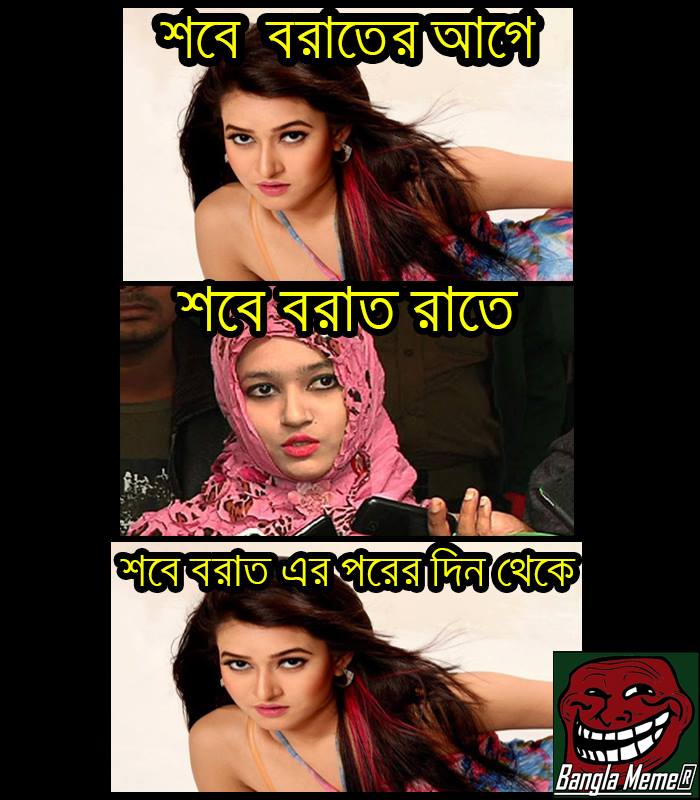
Text: শবে বরাতের আগে    শবে বরাতের রাতে     শবে বরাত এর পরের দিন থেকে
Label: Hate
Hate category: Personal Offence
Targeted group: Individual